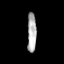
Tissue: prostate
Cell type: Epithelial cells
Senescence score: 0.3613
Nuclear area (px): 347
Mean DAPI intensity: 175.268